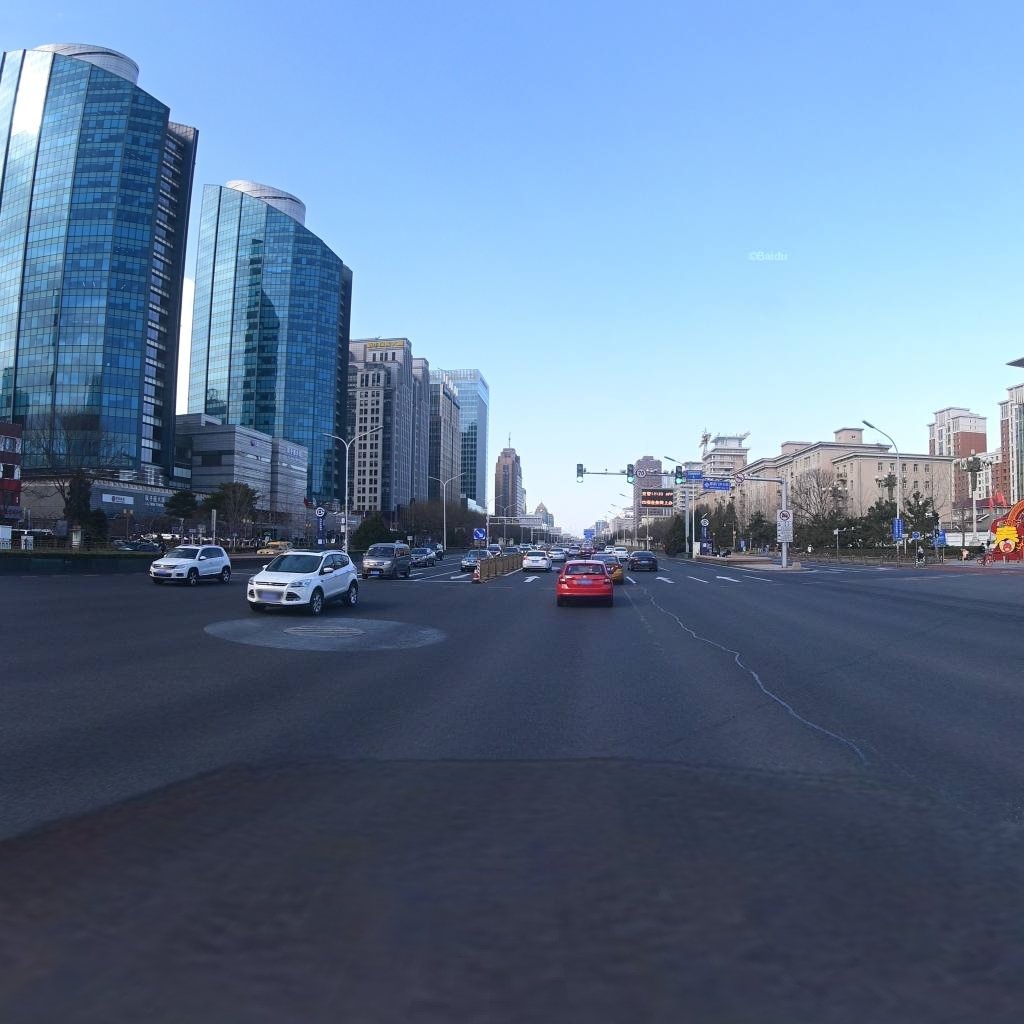
Region: Chaoyang
Road damage annotations: transverse crack, longitudinal patch